Question: I want to evaulate a fraction like this:

or
'''
egin{equation}
rac{e^{y_t}}{\sum_{i=1}^T{e^{y_i}}}
\end{equation}
'''
for large y values. But a statistical software (e.g., R) can not evaluate exp(800) or even larger numbers. Then the problem is that the fraction is evaluated to NaN. But we know that this fraction is always between 0 and 1. Is it possible to use some mathematical or programming tricks to fix the problem? Thank you so much.
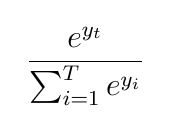
Answer: I would try
- put 1 on top, and distribute the 'exp(-Y[t])' into each term of the sum- simplify each term of the sum, by summing the exponents
or some such algebra.
Another way to look at it ...
You say the overall fraction is between 0 and 1.
Well, if it's close to 1, that means the denominator is bound to be reasonable.
If it's close to 0, that means the denominator is very large.
So if you're summing the denominator, and it gets unreasonably large, just quit.
You know it can only increase.
Also, you could sort the terms of the sum, doing the ones with the largest exponent first.
That way you get to the unreasonableness sooner.